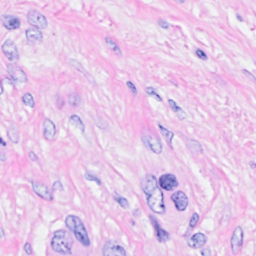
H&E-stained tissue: Breast